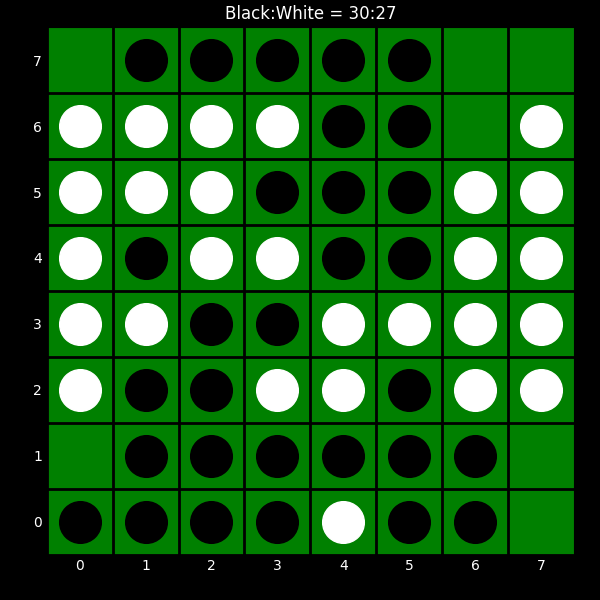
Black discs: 30
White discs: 27